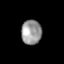
Tissue: skin
Cell type: Epithelial cells
Senescence score: 0.2131
Nuclear area (px): 485
Mean DAPI intensity: 153.67